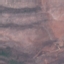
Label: HerbaceousVegetation